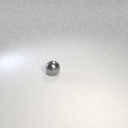
small gray metal sphere